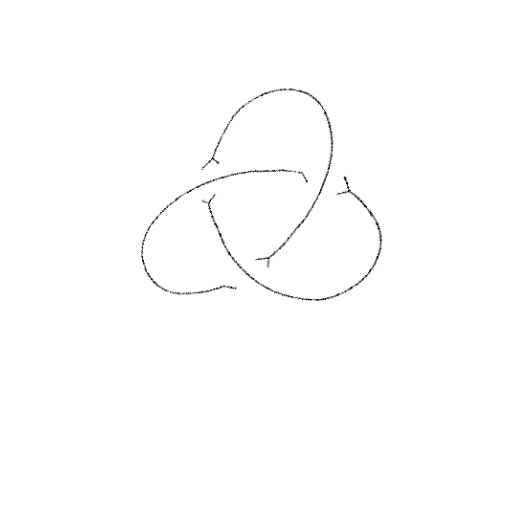
Crossing number: 3